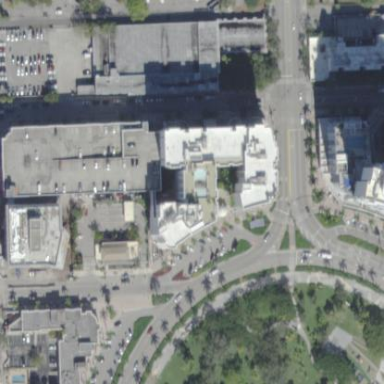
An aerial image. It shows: Mall building.